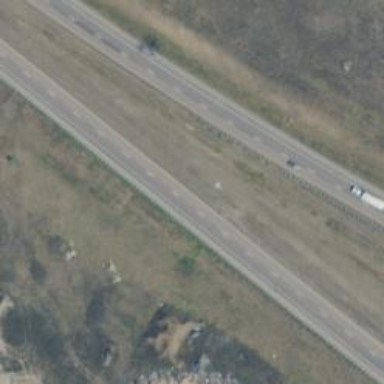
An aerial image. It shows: Asphalt motorway.